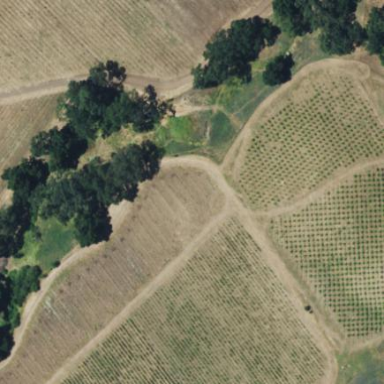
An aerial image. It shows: Beautiful vineyard in the countryside.